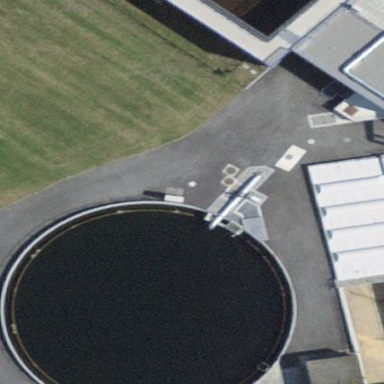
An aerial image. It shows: Image of wastewater.